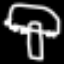
Label: palm tree